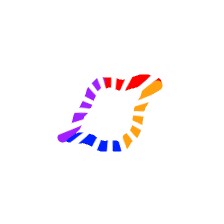
Shape: parallelogram